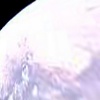
Label: sunburn